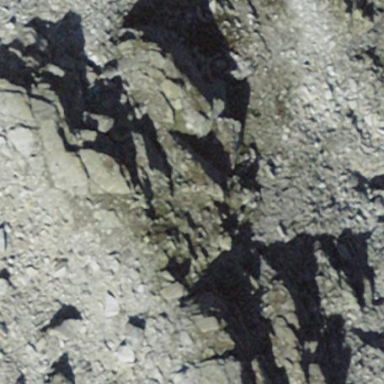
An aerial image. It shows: Landscape dominated by bare rock.